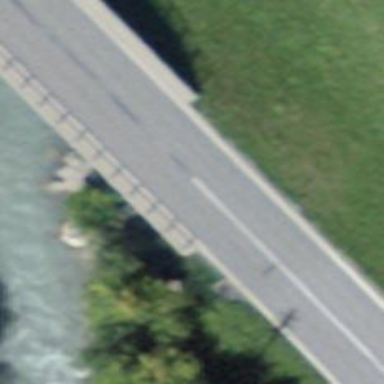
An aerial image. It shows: Primary highway bridge.